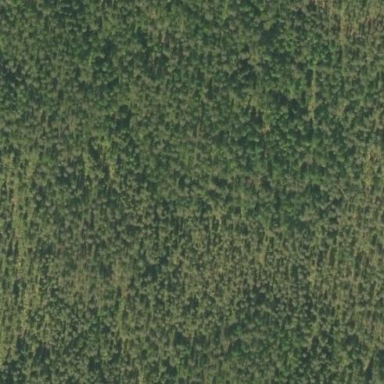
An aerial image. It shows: Woodland with needle-leaved trees.